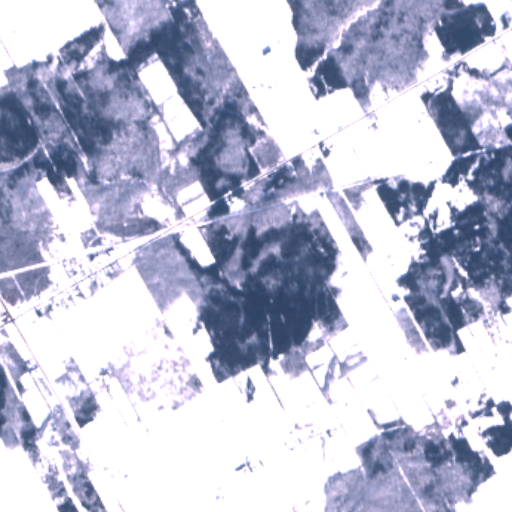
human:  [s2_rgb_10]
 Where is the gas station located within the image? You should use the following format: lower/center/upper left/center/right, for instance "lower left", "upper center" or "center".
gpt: The gas station is located in the center left of the image.
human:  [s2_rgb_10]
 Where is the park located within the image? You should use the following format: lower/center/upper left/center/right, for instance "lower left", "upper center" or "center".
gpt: The park is located in the center left of the image.
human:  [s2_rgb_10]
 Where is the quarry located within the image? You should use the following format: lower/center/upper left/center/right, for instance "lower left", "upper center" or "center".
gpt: The quarry is located in the upper right of the image.
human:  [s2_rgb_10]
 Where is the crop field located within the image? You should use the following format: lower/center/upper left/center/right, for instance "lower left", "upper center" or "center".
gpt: There is no crop field in the image.